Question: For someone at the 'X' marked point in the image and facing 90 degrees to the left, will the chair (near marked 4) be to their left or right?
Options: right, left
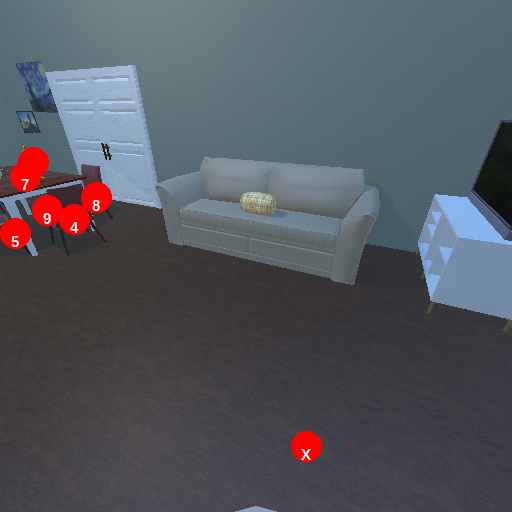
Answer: right